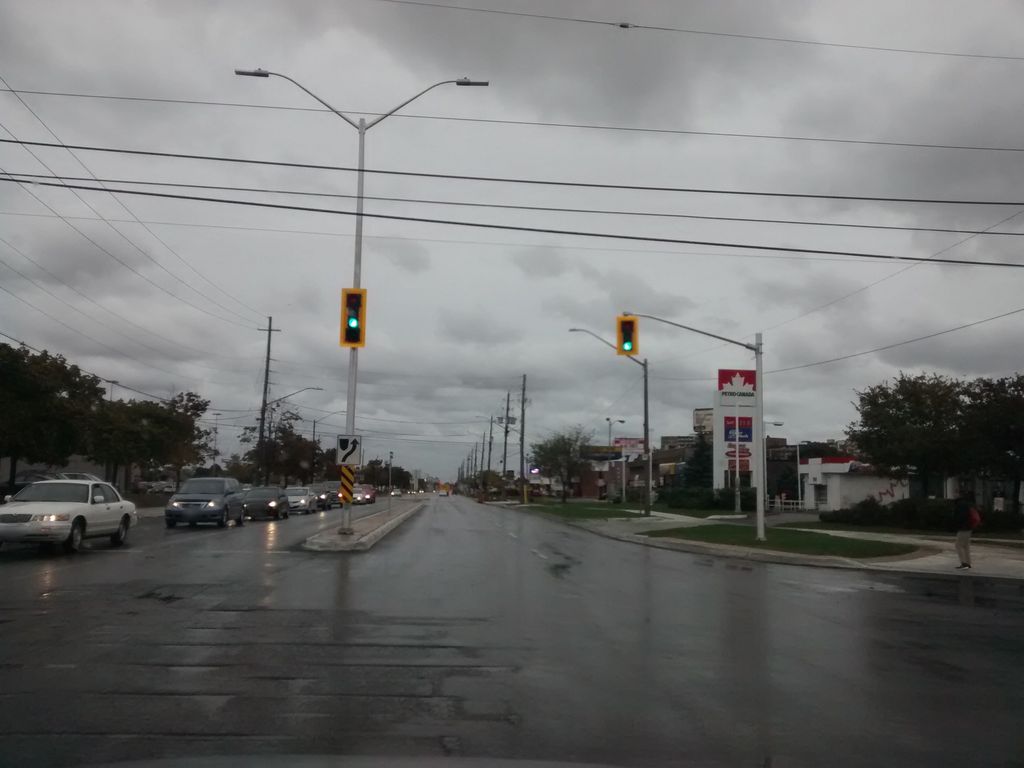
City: hamilton